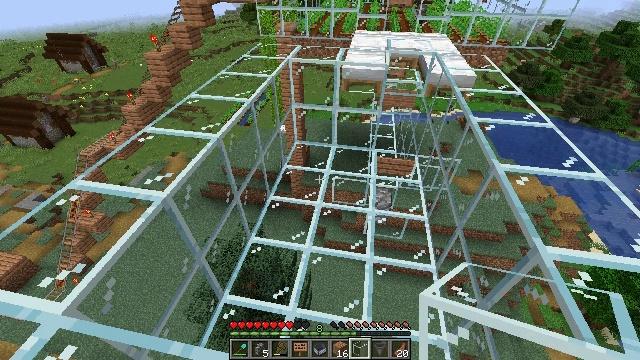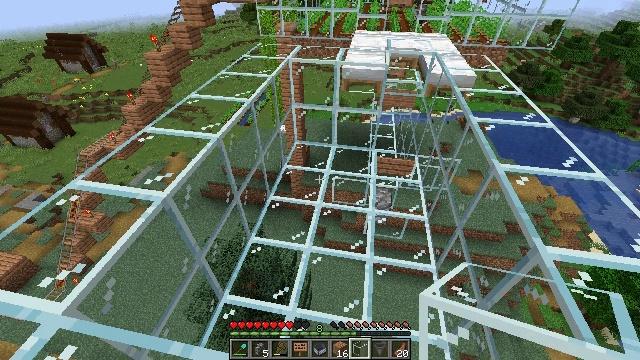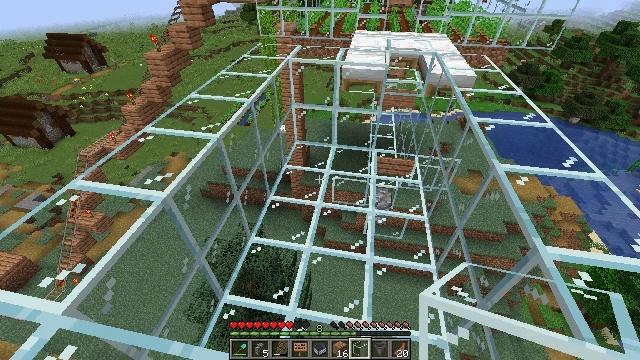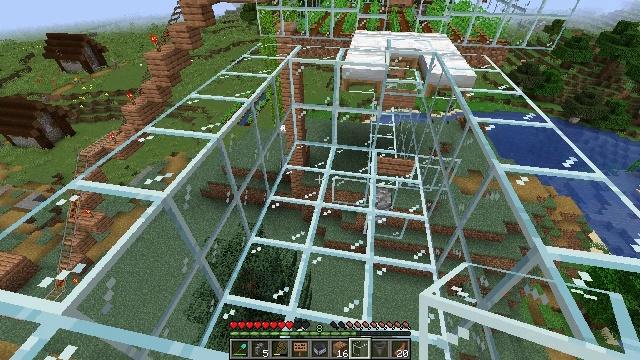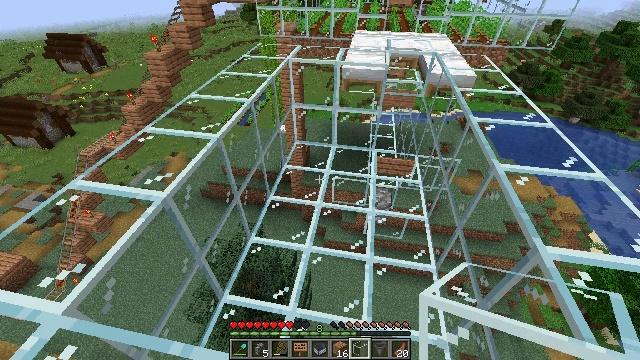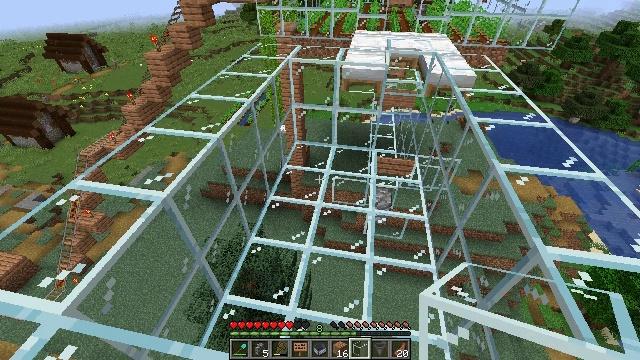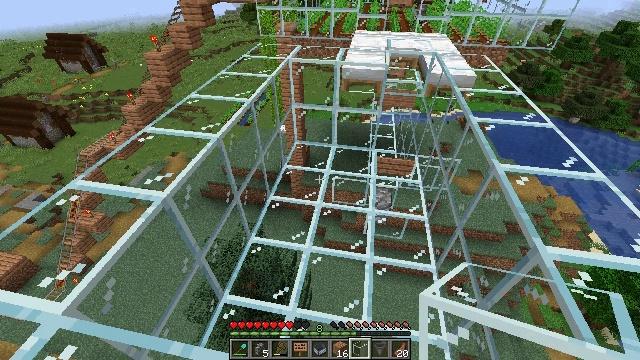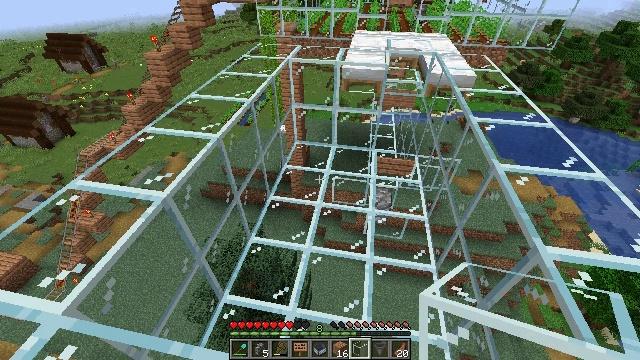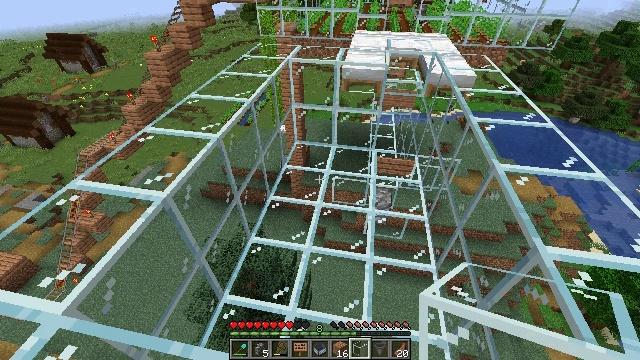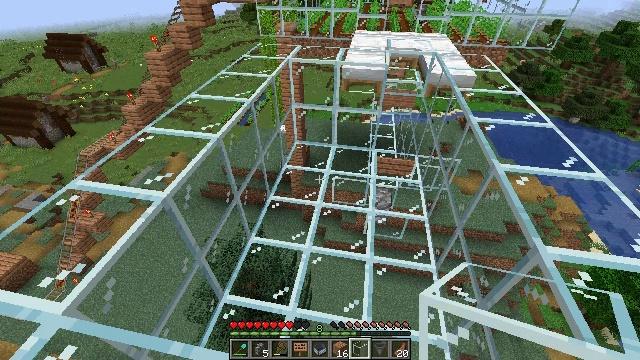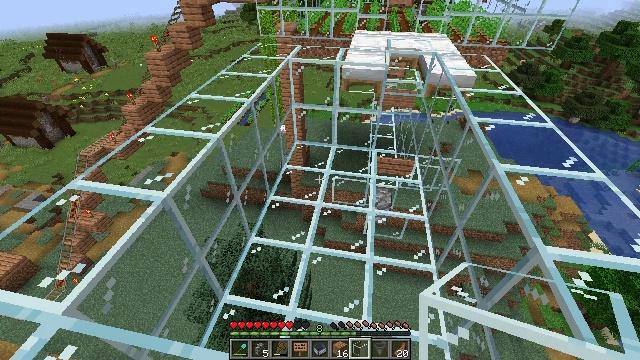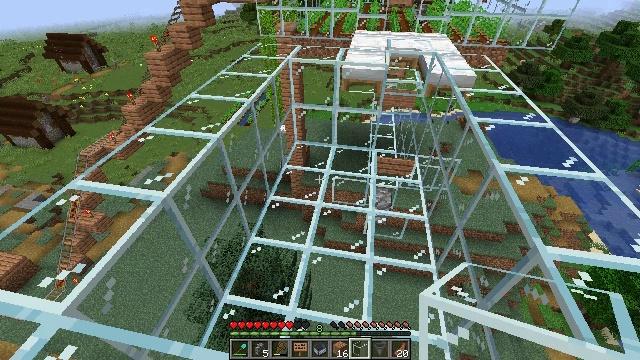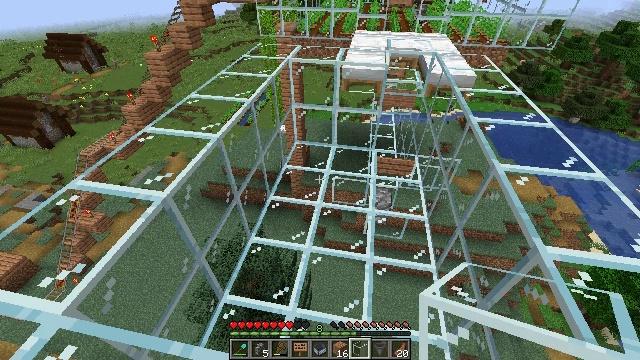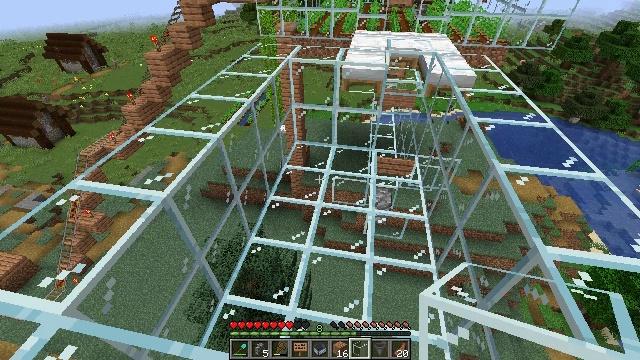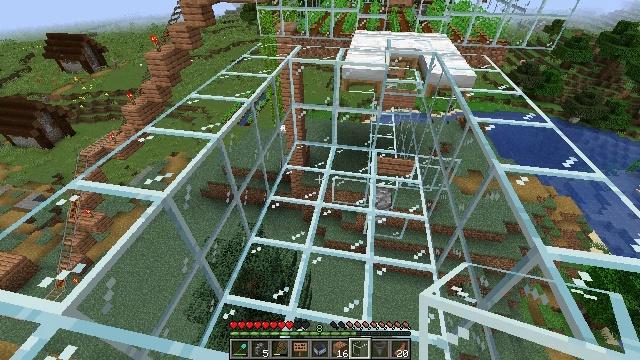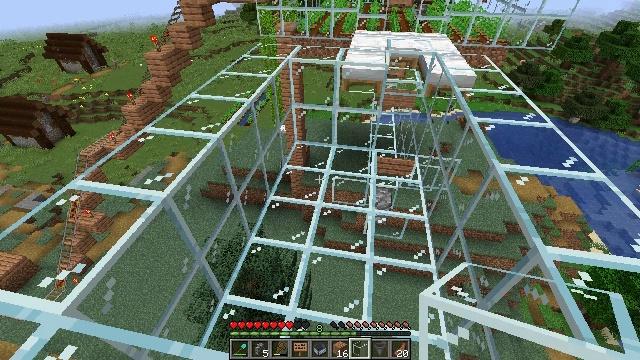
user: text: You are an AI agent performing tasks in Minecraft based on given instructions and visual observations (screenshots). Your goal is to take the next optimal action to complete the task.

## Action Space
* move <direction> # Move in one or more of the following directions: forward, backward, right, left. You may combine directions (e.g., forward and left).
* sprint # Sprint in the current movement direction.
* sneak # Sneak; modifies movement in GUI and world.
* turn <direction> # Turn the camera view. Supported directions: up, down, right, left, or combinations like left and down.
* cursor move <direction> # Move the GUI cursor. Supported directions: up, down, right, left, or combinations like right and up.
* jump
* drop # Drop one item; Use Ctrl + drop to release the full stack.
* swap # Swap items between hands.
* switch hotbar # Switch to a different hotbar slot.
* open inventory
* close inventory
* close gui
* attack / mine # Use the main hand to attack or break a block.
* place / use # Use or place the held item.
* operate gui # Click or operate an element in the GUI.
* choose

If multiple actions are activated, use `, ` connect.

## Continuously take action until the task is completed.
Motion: motion action
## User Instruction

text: Break the jungle planks to recycle them.
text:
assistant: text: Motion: no_op
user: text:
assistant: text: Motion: no_op
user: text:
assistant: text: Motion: no_op
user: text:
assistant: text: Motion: no_op
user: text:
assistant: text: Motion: no_op
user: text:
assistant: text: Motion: no_op
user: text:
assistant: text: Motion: no_op
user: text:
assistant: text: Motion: no_op
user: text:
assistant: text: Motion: no_op
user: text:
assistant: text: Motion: no_op
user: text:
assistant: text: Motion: no_op
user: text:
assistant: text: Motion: no_op
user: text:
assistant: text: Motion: no_op
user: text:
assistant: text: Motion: no_op
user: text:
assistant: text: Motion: no_op
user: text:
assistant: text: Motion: no_op
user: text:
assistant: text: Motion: no_op
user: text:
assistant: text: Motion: no_op
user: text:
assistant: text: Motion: no_op
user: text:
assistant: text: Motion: no_op
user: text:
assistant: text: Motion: no_op
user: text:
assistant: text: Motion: no_op
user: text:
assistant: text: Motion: no_op
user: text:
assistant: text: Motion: no_op
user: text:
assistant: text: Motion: no_op
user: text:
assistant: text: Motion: no_op
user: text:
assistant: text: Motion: no_op
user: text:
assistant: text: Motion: no_op
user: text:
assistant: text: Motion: no_op
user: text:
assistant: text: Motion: no_op